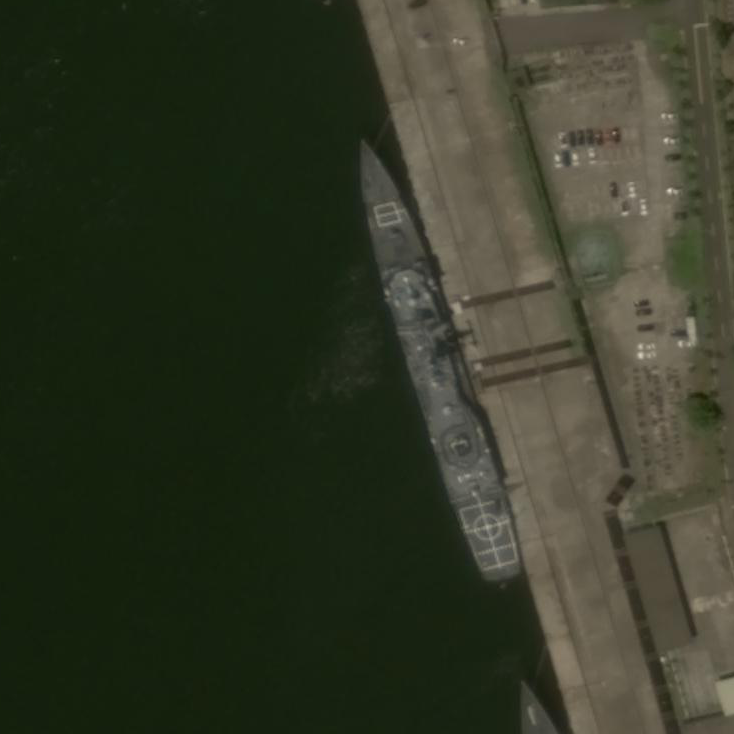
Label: cruiser